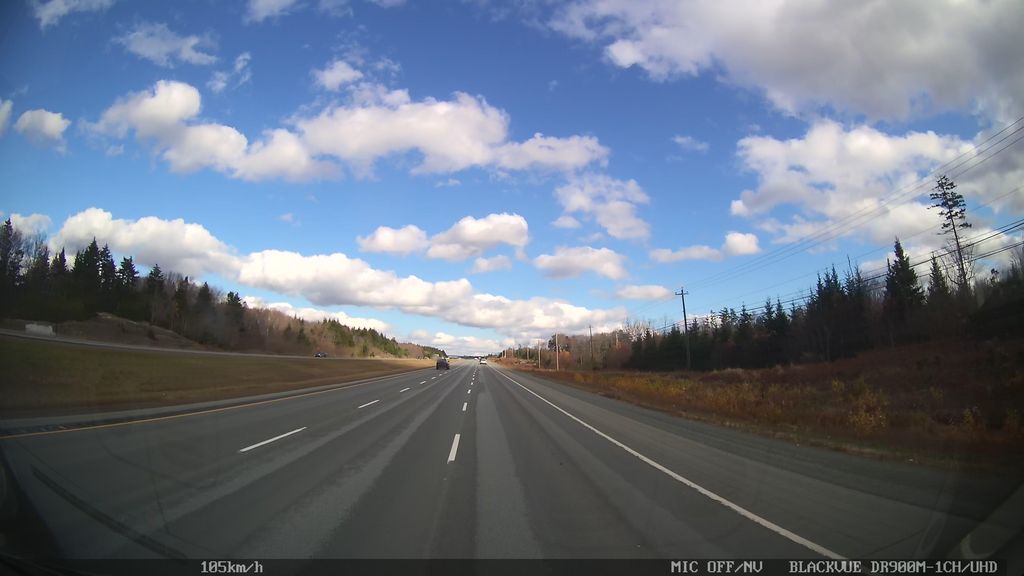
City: halifax